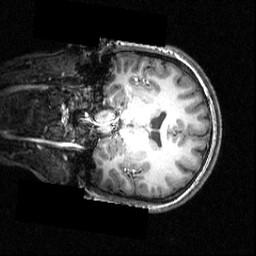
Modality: T1w
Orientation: coronal
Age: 18
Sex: female
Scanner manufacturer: siemens
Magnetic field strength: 3.951 T
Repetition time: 1.5 s
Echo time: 0.00335 s